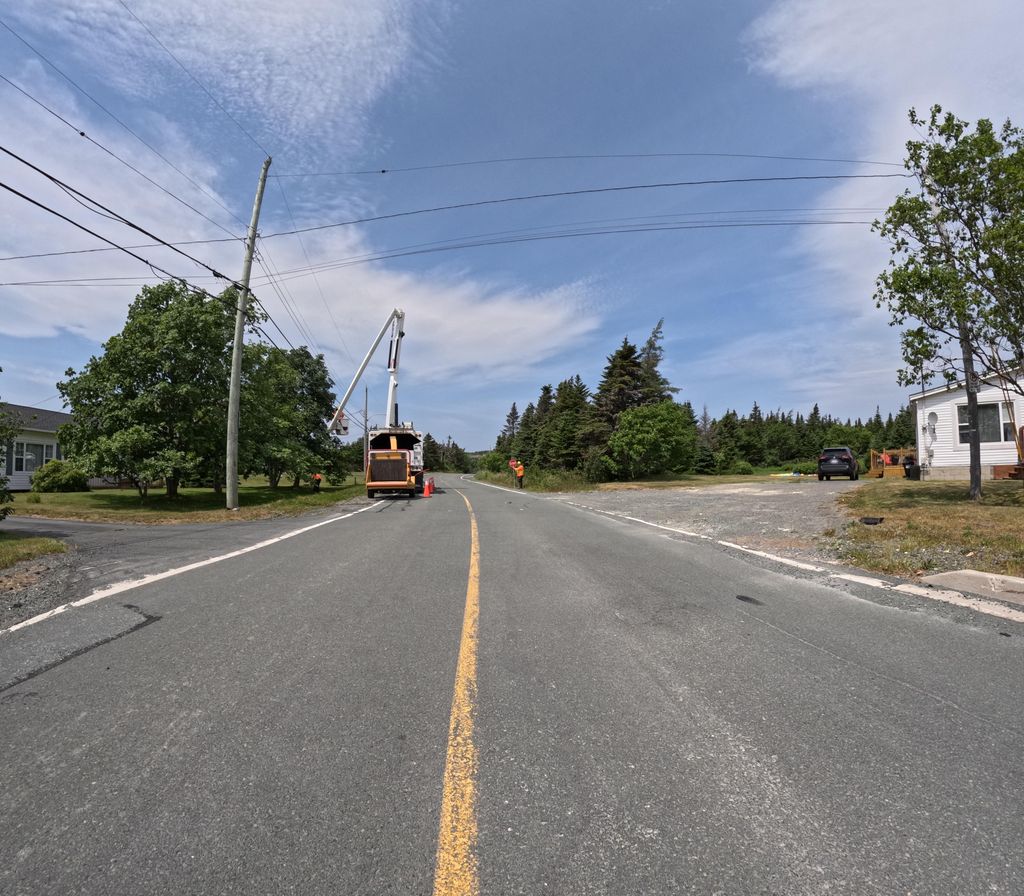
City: st_johns